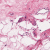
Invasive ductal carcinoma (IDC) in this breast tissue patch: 0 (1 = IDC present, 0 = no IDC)